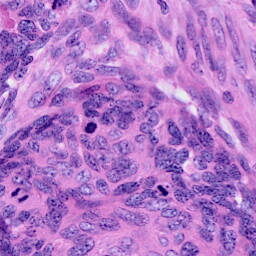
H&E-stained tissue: Cervix